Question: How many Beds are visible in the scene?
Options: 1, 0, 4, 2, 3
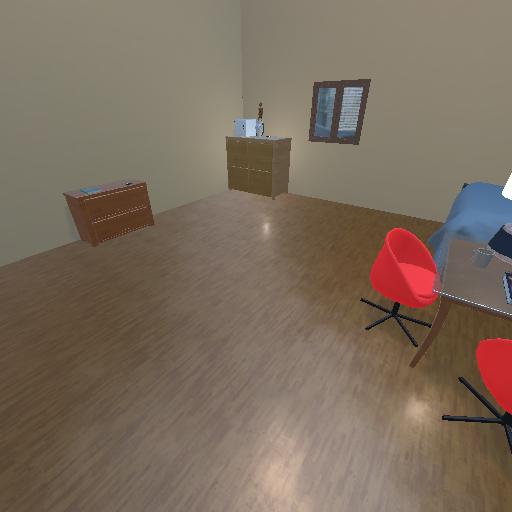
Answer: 1